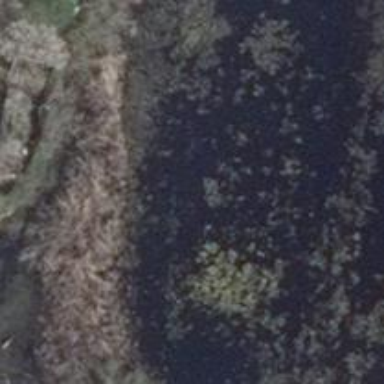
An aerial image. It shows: Reedbed wetland area.